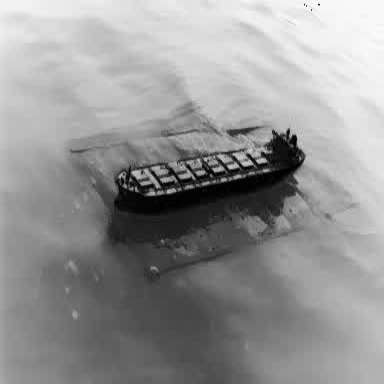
There is a liner in the infrared image.